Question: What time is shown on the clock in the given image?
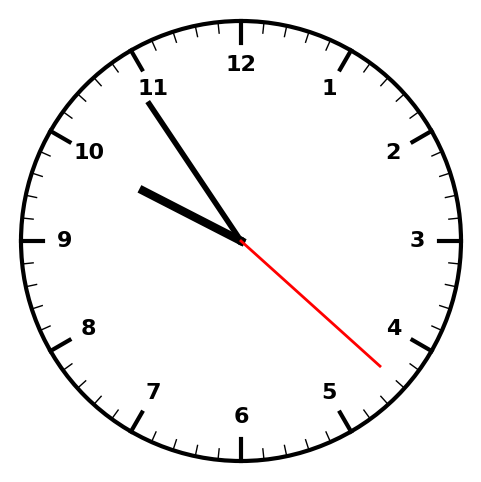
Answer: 09:54:22